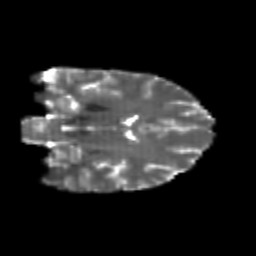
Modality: T2w
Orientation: coronal
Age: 22
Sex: female
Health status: healthy
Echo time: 0.074 s